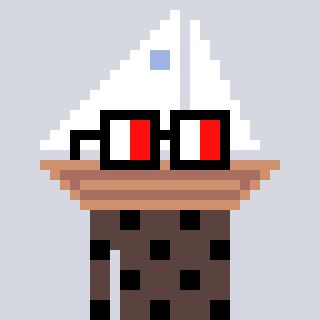
a pixel art character with square glasses with black frames and red eyes, a sailboat-shaped head and a darkbrown-colored body on a cool background